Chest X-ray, PA view. Patient: 53 years old, sex F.
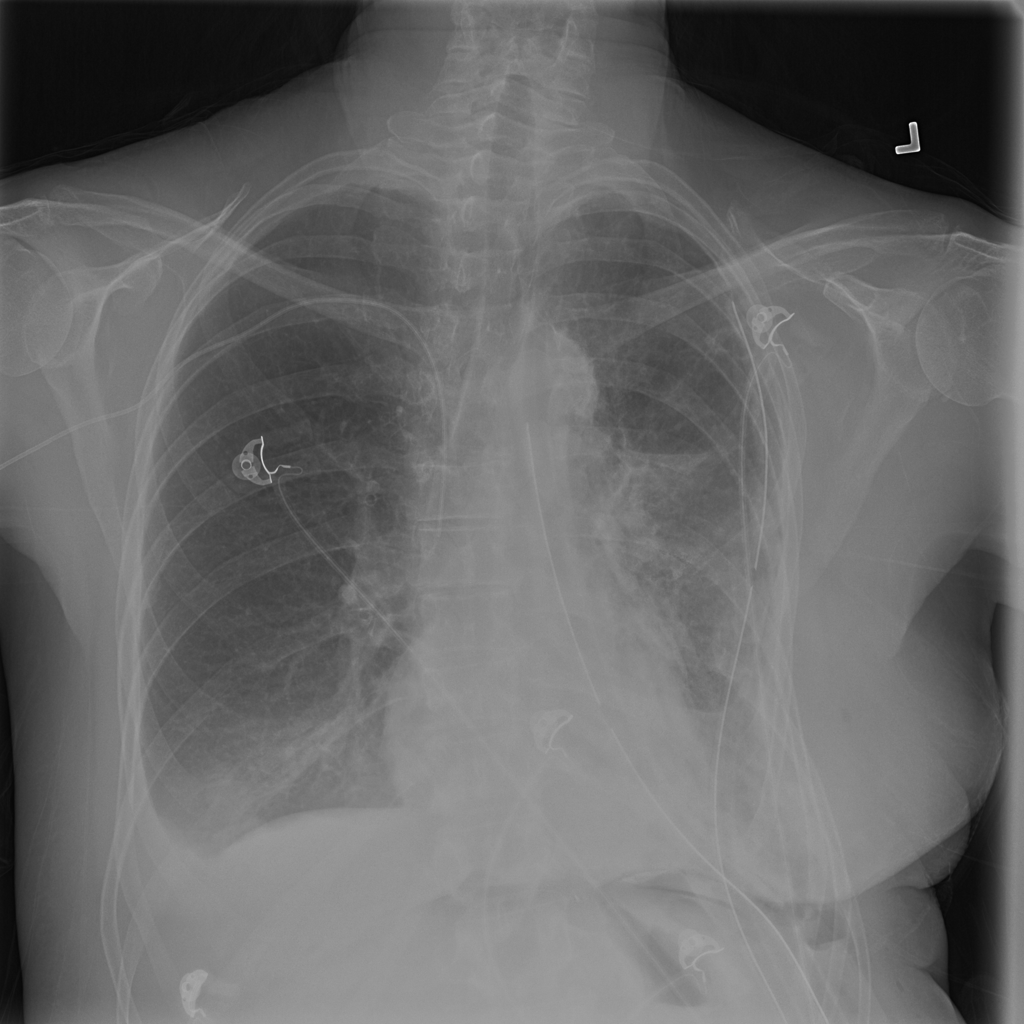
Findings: Atelectasis, Effusion, Infiltration, Pneumonia, Pneumothorax